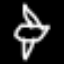
Label: airplane